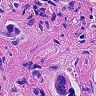
Metastatic tissue present: yes